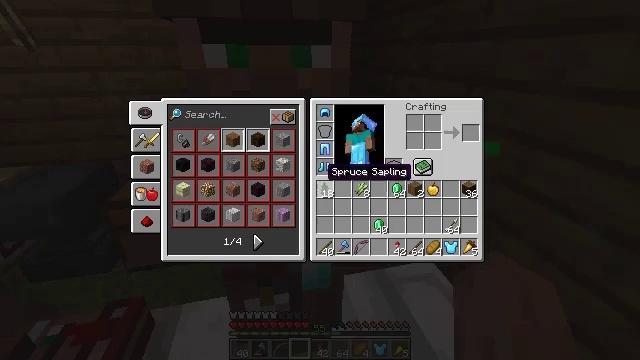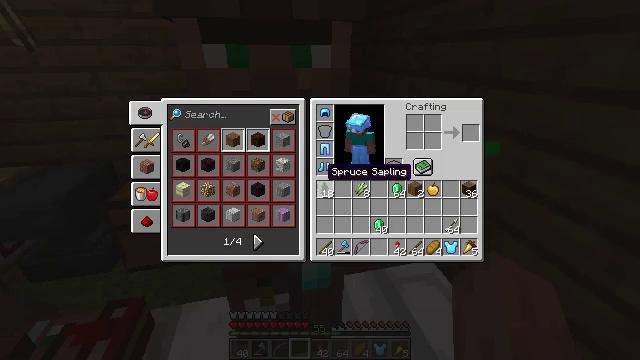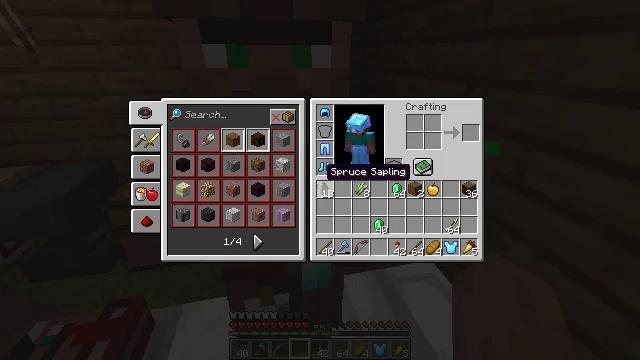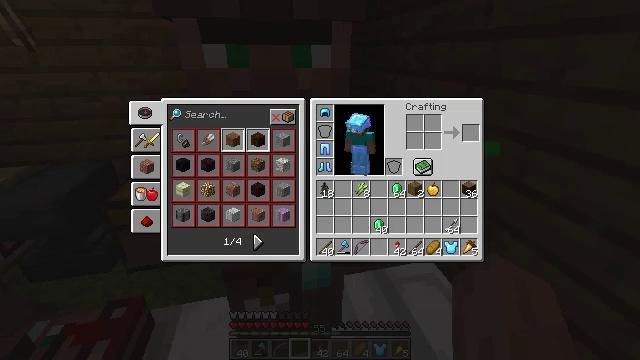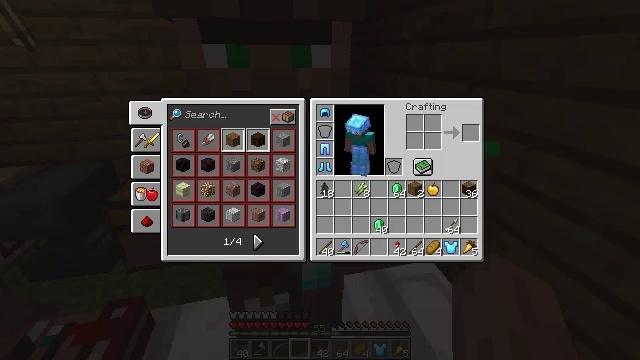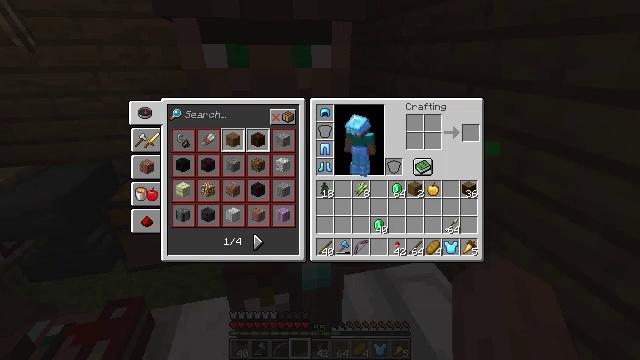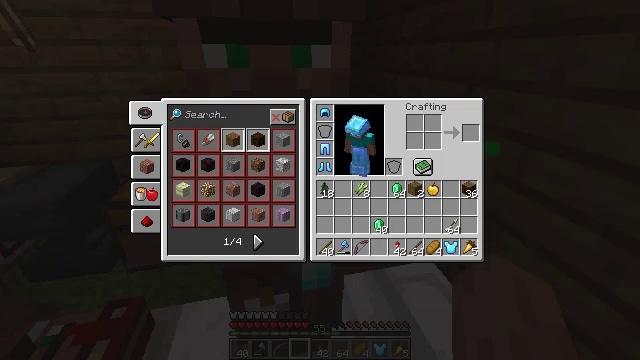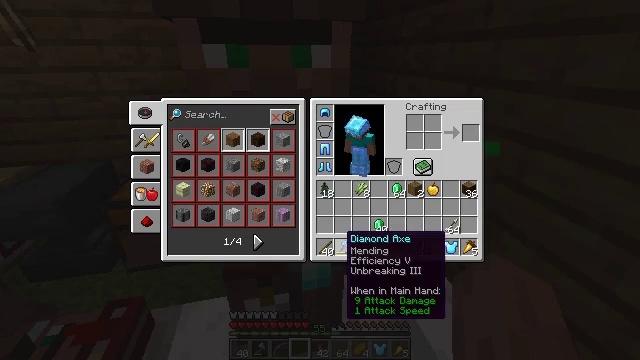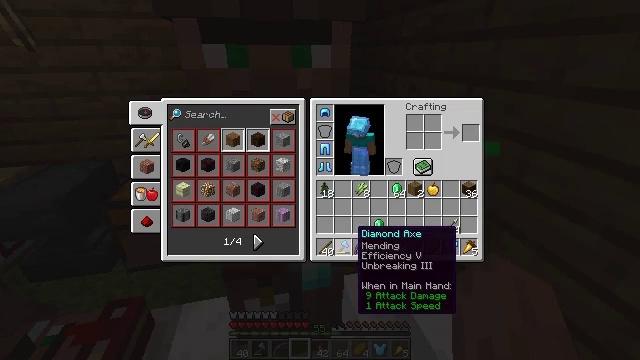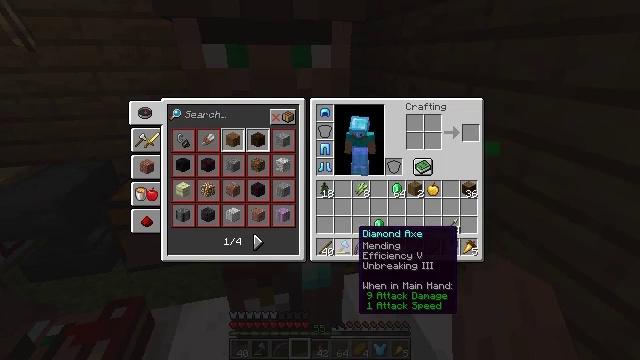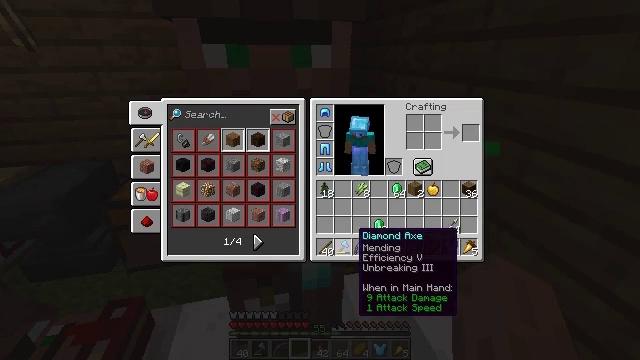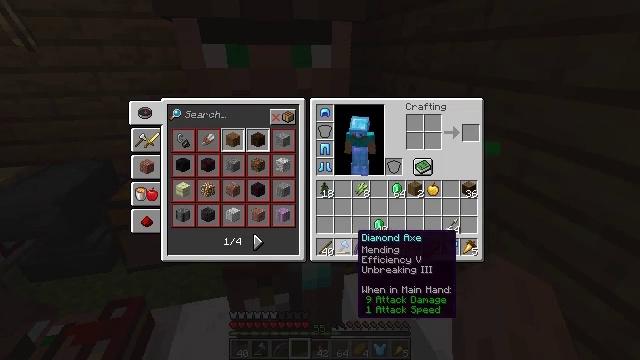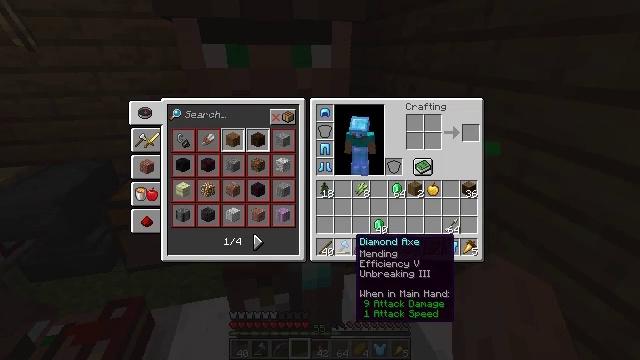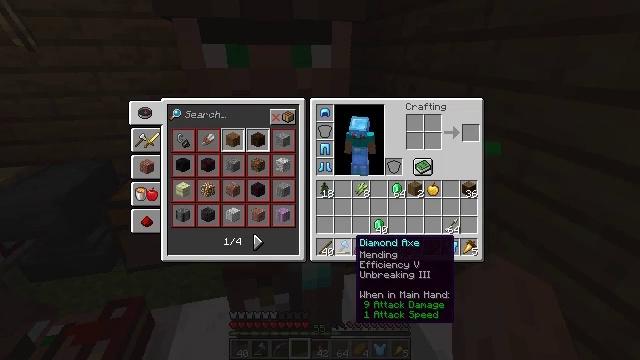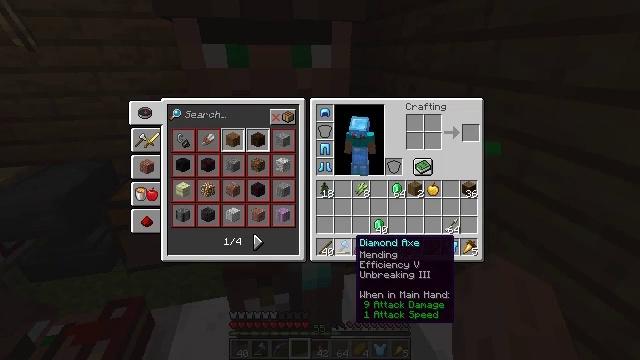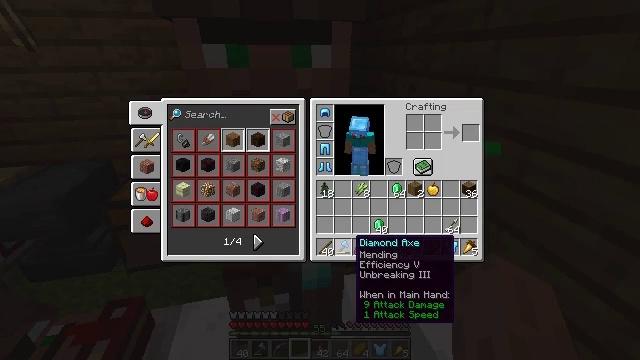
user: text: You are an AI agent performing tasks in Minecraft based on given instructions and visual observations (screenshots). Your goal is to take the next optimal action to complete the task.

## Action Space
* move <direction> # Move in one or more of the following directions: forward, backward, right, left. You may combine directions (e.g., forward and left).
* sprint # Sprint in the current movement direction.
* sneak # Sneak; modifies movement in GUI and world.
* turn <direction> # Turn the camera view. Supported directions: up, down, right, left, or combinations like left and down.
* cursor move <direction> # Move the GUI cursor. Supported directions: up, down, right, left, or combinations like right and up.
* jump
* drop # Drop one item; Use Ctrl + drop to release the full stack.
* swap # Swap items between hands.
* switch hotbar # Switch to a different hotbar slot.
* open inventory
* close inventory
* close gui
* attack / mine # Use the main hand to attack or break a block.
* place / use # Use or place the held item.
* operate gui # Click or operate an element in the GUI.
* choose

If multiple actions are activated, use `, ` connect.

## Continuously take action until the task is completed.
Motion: motion action
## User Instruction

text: Create an experience bottle using a crafting table.
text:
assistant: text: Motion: open inventory
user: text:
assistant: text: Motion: no_op
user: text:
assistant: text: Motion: cursor move left and down
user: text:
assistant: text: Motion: cursor move down
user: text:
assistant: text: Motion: cursor move down
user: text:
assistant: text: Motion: cursor move down
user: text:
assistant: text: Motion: cursor move right and up
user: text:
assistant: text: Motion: cursor move right
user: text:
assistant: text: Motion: no_op
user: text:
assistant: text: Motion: no_op
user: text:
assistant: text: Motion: no_op
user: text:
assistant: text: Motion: no_op
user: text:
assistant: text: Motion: no_op
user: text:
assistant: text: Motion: no_op
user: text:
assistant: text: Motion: no_op
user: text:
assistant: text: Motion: no_op
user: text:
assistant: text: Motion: no_op
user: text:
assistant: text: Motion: no_op
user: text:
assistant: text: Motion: no_op
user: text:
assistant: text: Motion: no_op
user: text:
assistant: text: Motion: no_op
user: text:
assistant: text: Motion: no_op
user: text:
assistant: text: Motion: no_op
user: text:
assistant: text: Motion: no_op
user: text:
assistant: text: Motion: no_op
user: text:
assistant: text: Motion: no_op
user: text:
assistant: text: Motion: no_op
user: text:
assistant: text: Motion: no_op
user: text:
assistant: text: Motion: cursor move right
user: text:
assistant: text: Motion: cursor move right